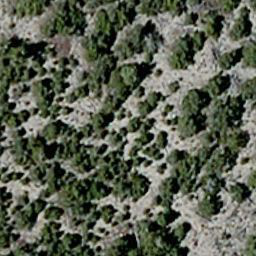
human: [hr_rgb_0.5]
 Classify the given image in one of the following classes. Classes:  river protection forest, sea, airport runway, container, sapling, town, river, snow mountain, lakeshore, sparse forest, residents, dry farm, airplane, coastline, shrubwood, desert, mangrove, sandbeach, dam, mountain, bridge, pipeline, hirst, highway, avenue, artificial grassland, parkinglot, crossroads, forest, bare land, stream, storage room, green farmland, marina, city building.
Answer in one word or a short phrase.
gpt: sparse forest